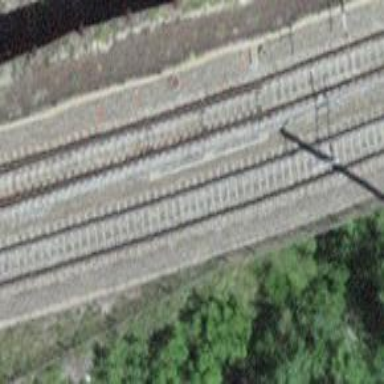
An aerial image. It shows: Railway crossover.